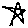
Label: star